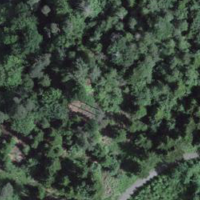
EUNIS habitat code: 41
Species observed at this site:
Pinus strobus